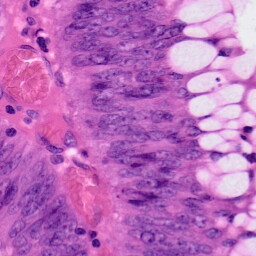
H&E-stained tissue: Colon